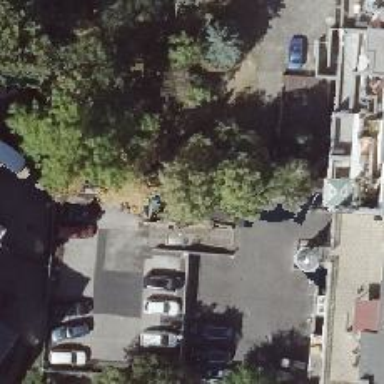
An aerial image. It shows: Urban area with deciduous broadleaved trees.